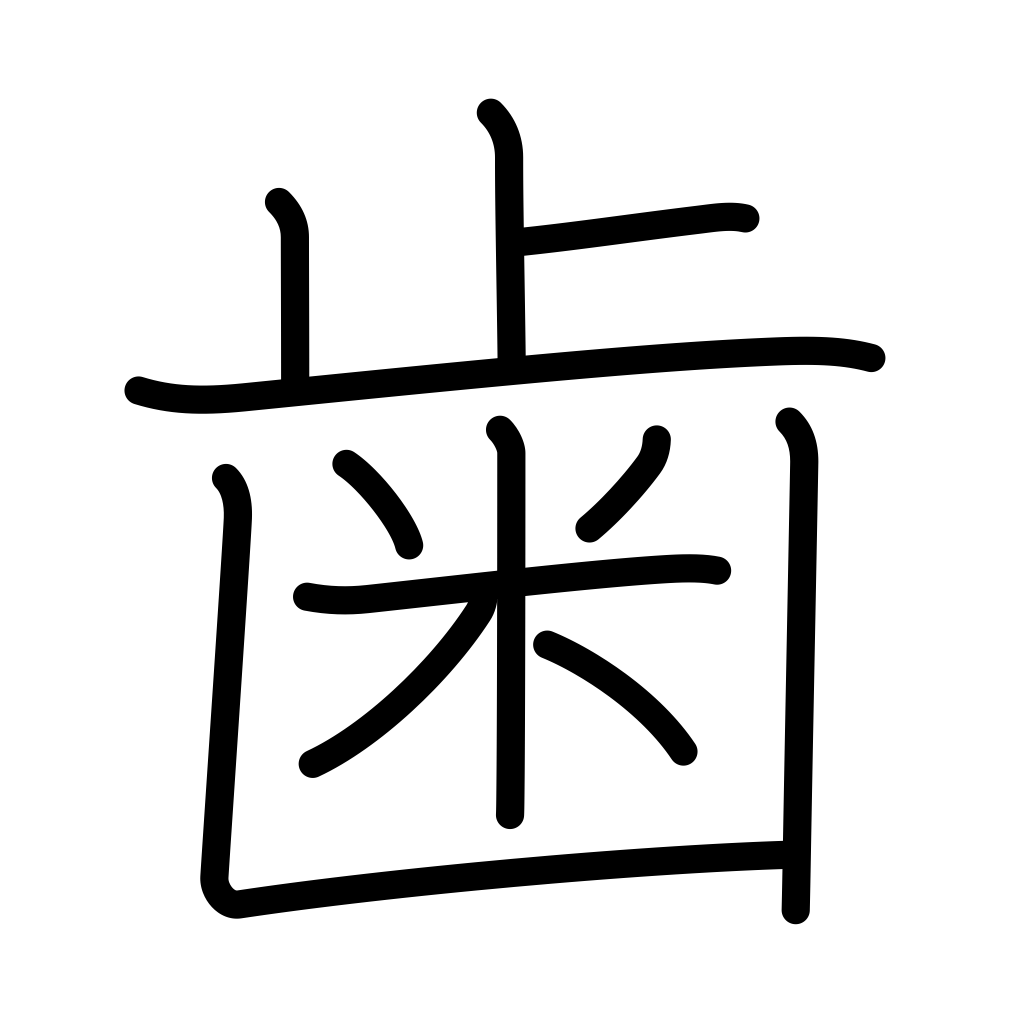
Meaning: tooth, cog